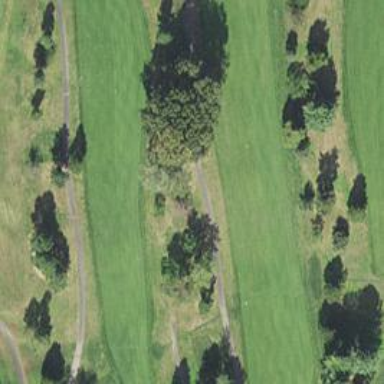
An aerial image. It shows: Service road used as golf cart path.